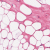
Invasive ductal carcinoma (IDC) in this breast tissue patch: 0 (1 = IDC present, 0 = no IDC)